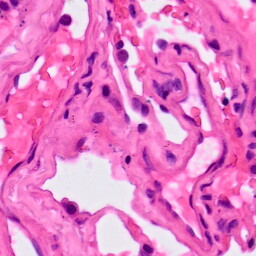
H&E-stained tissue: Lung